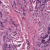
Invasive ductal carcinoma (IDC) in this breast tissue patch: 1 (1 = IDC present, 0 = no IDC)